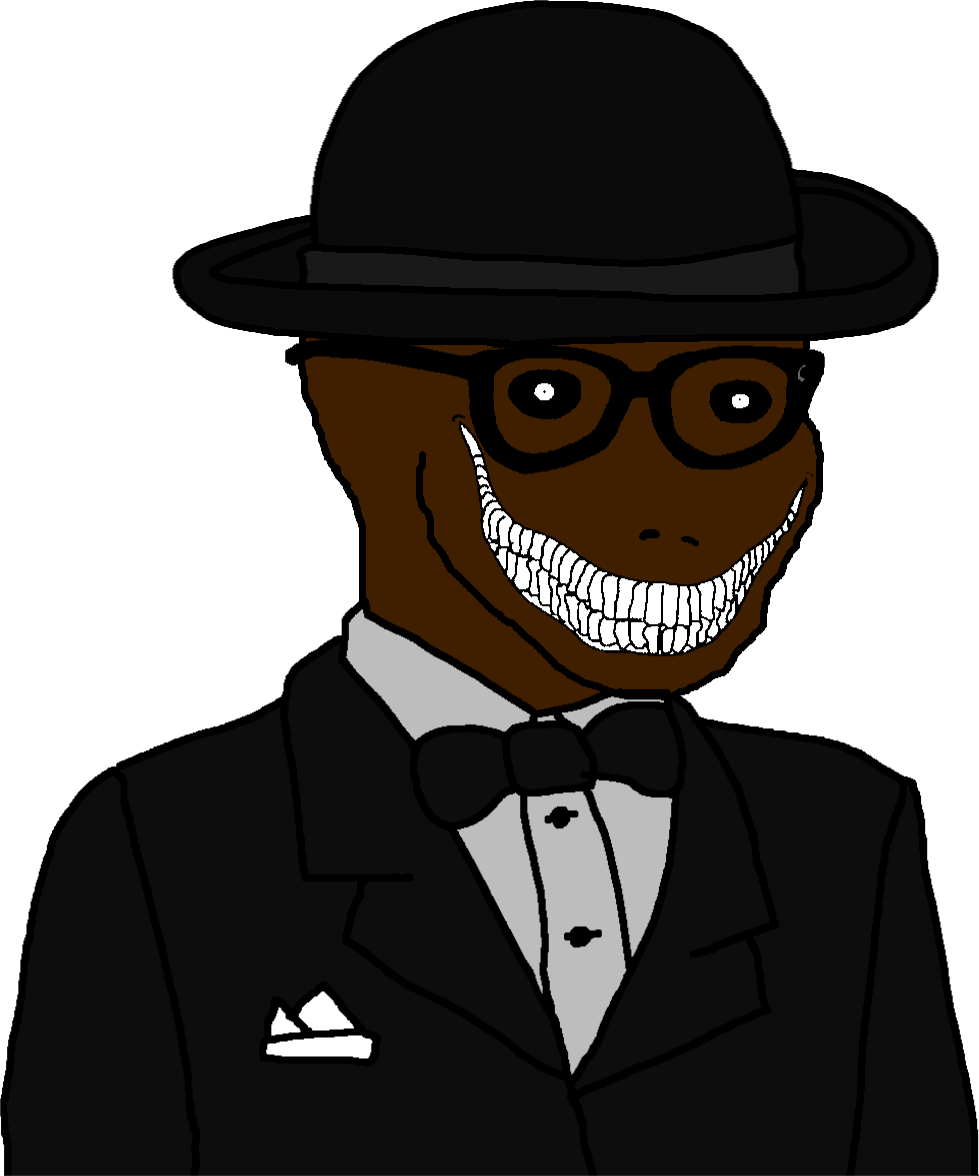
Label: 5_Blackjak